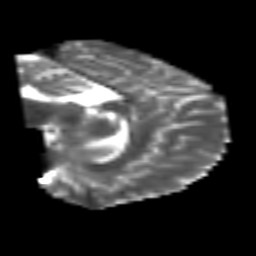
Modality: T2w
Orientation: sagittal
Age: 25
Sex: male
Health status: healthy